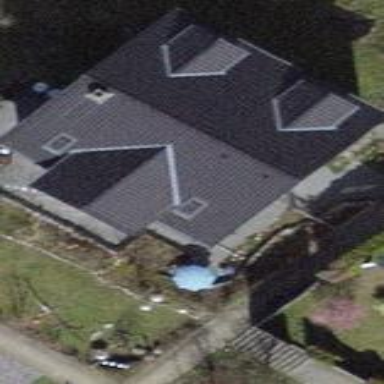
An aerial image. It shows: Gabled roofed house.